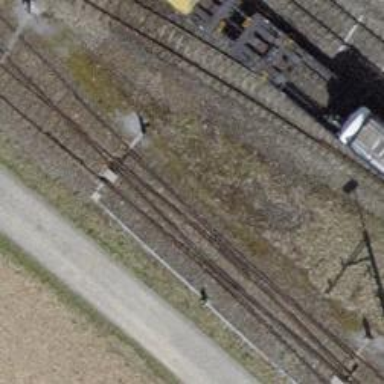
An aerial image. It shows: Railway switch.